Question: I want to develop listview with multiple child like below image, I Google but not got any similar solution.
'''
Job 1
Floor 1
Floor 2
Floor 3
Room 1
Room 2
Room 3
Job 2
Floor 2
Room 2
Job 3
Job 4
'''

Can someone suggest me? how to achieve something like, any hint or link?
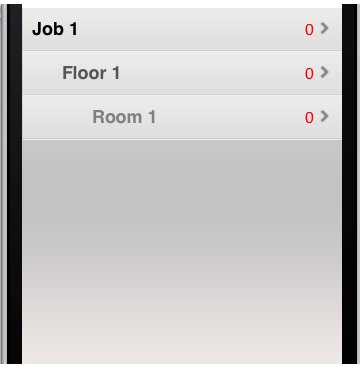
Answer: Have you seen and tried this one :
<URL>